Aerial crown-view tile of a tropical tree (Barro Colorado Island, Panama), acquired 20241112:
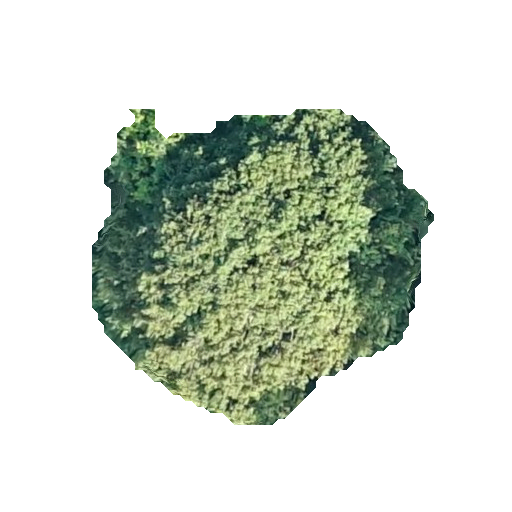
Species: Pouteria stipitata
GBIF accepted scientific name: Pouteria stipitata
Crown area: 124.925 m²